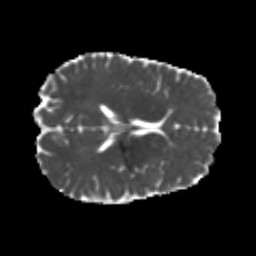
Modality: MD
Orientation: axial
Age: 22
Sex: male
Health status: healthy
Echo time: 0.074 s